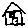
Label: house